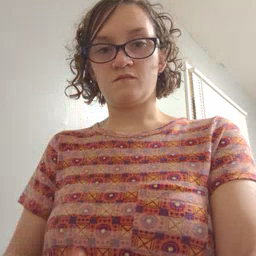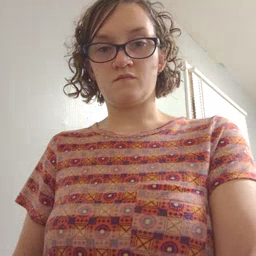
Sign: girl